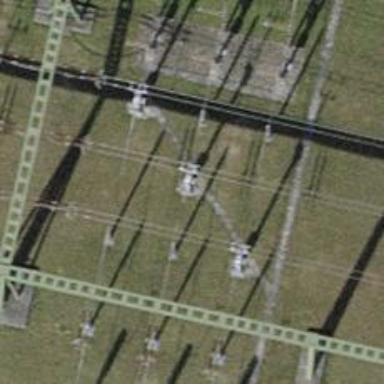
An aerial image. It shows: Switch used for power control.